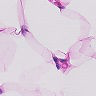
Metastatic tissue present: no